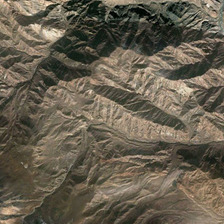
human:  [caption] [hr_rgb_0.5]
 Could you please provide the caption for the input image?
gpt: it is a large piece of yellow mountain .

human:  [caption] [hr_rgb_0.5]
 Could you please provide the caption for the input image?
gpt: it is a large piece of yellow mountain .

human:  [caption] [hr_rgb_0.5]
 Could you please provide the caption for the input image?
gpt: it is a large piece of yellow mountain .

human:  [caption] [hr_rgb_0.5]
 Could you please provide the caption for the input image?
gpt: it is a large piece of yellow mountain .

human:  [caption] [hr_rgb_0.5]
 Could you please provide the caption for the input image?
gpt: it is a large piece of yellow mountain .